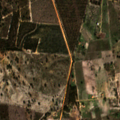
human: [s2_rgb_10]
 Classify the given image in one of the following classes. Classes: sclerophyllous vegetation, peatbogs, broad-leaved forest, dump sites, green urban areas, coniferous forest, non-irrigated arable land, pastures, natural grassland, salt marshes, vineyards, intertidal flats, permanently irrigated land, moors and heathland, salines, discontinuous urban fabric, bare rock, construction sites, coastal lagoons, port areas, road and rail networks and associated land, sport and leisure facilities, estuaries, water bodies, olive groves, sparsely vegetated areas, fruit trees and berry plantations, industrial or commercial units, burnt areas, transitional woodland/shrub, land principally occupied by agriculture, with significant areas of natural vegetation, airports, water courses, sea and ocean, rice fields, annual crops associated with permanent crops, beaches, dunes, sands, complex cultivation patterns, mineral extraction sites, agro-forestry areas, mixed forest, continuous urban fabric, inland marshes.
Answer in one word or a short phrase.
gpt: annual crops associated with permanent crops, land principally occupied by agriculture, with significant areas of natural vegetation, broad-leaved forest, transitional woodland/shrub